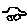
Label: car